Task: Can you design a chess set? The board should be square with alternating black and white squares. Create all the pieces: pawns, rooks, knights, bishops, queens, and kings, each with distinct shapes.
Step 2712:
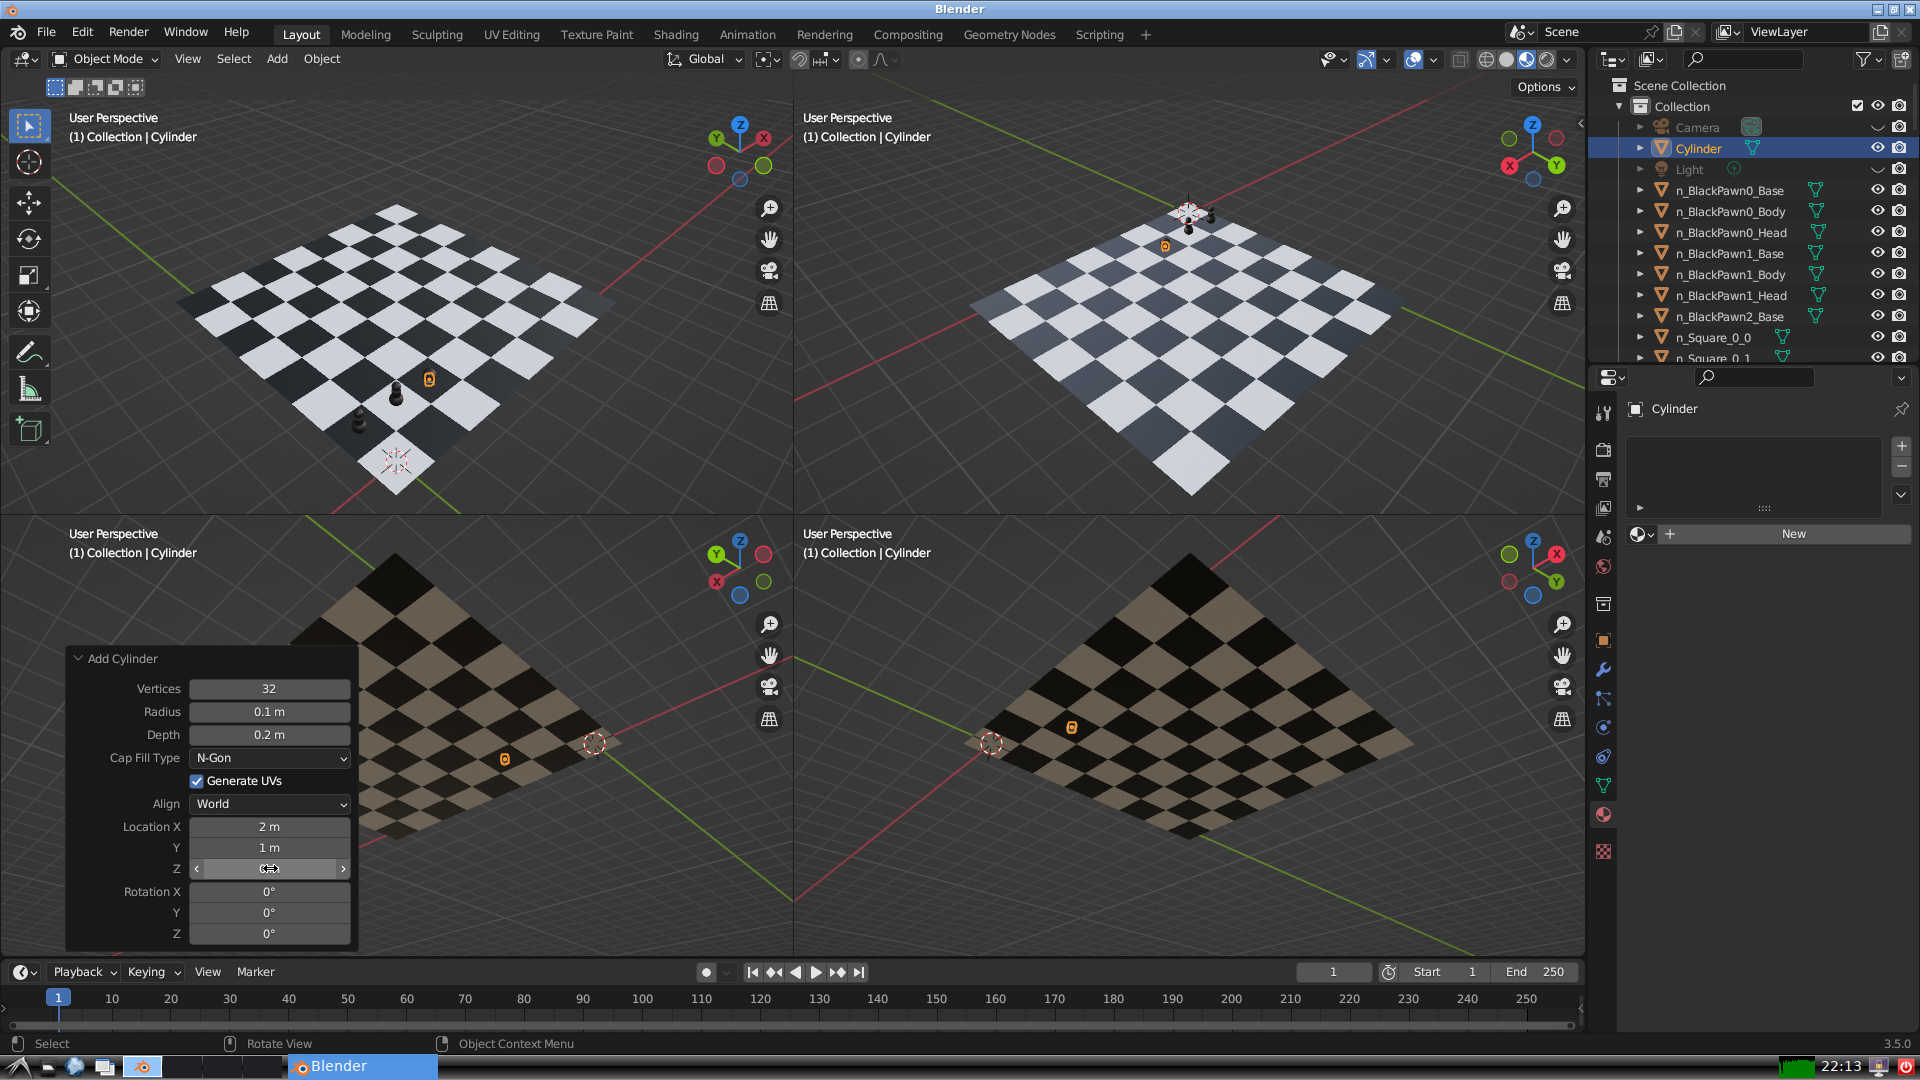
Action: click: no